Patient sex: M
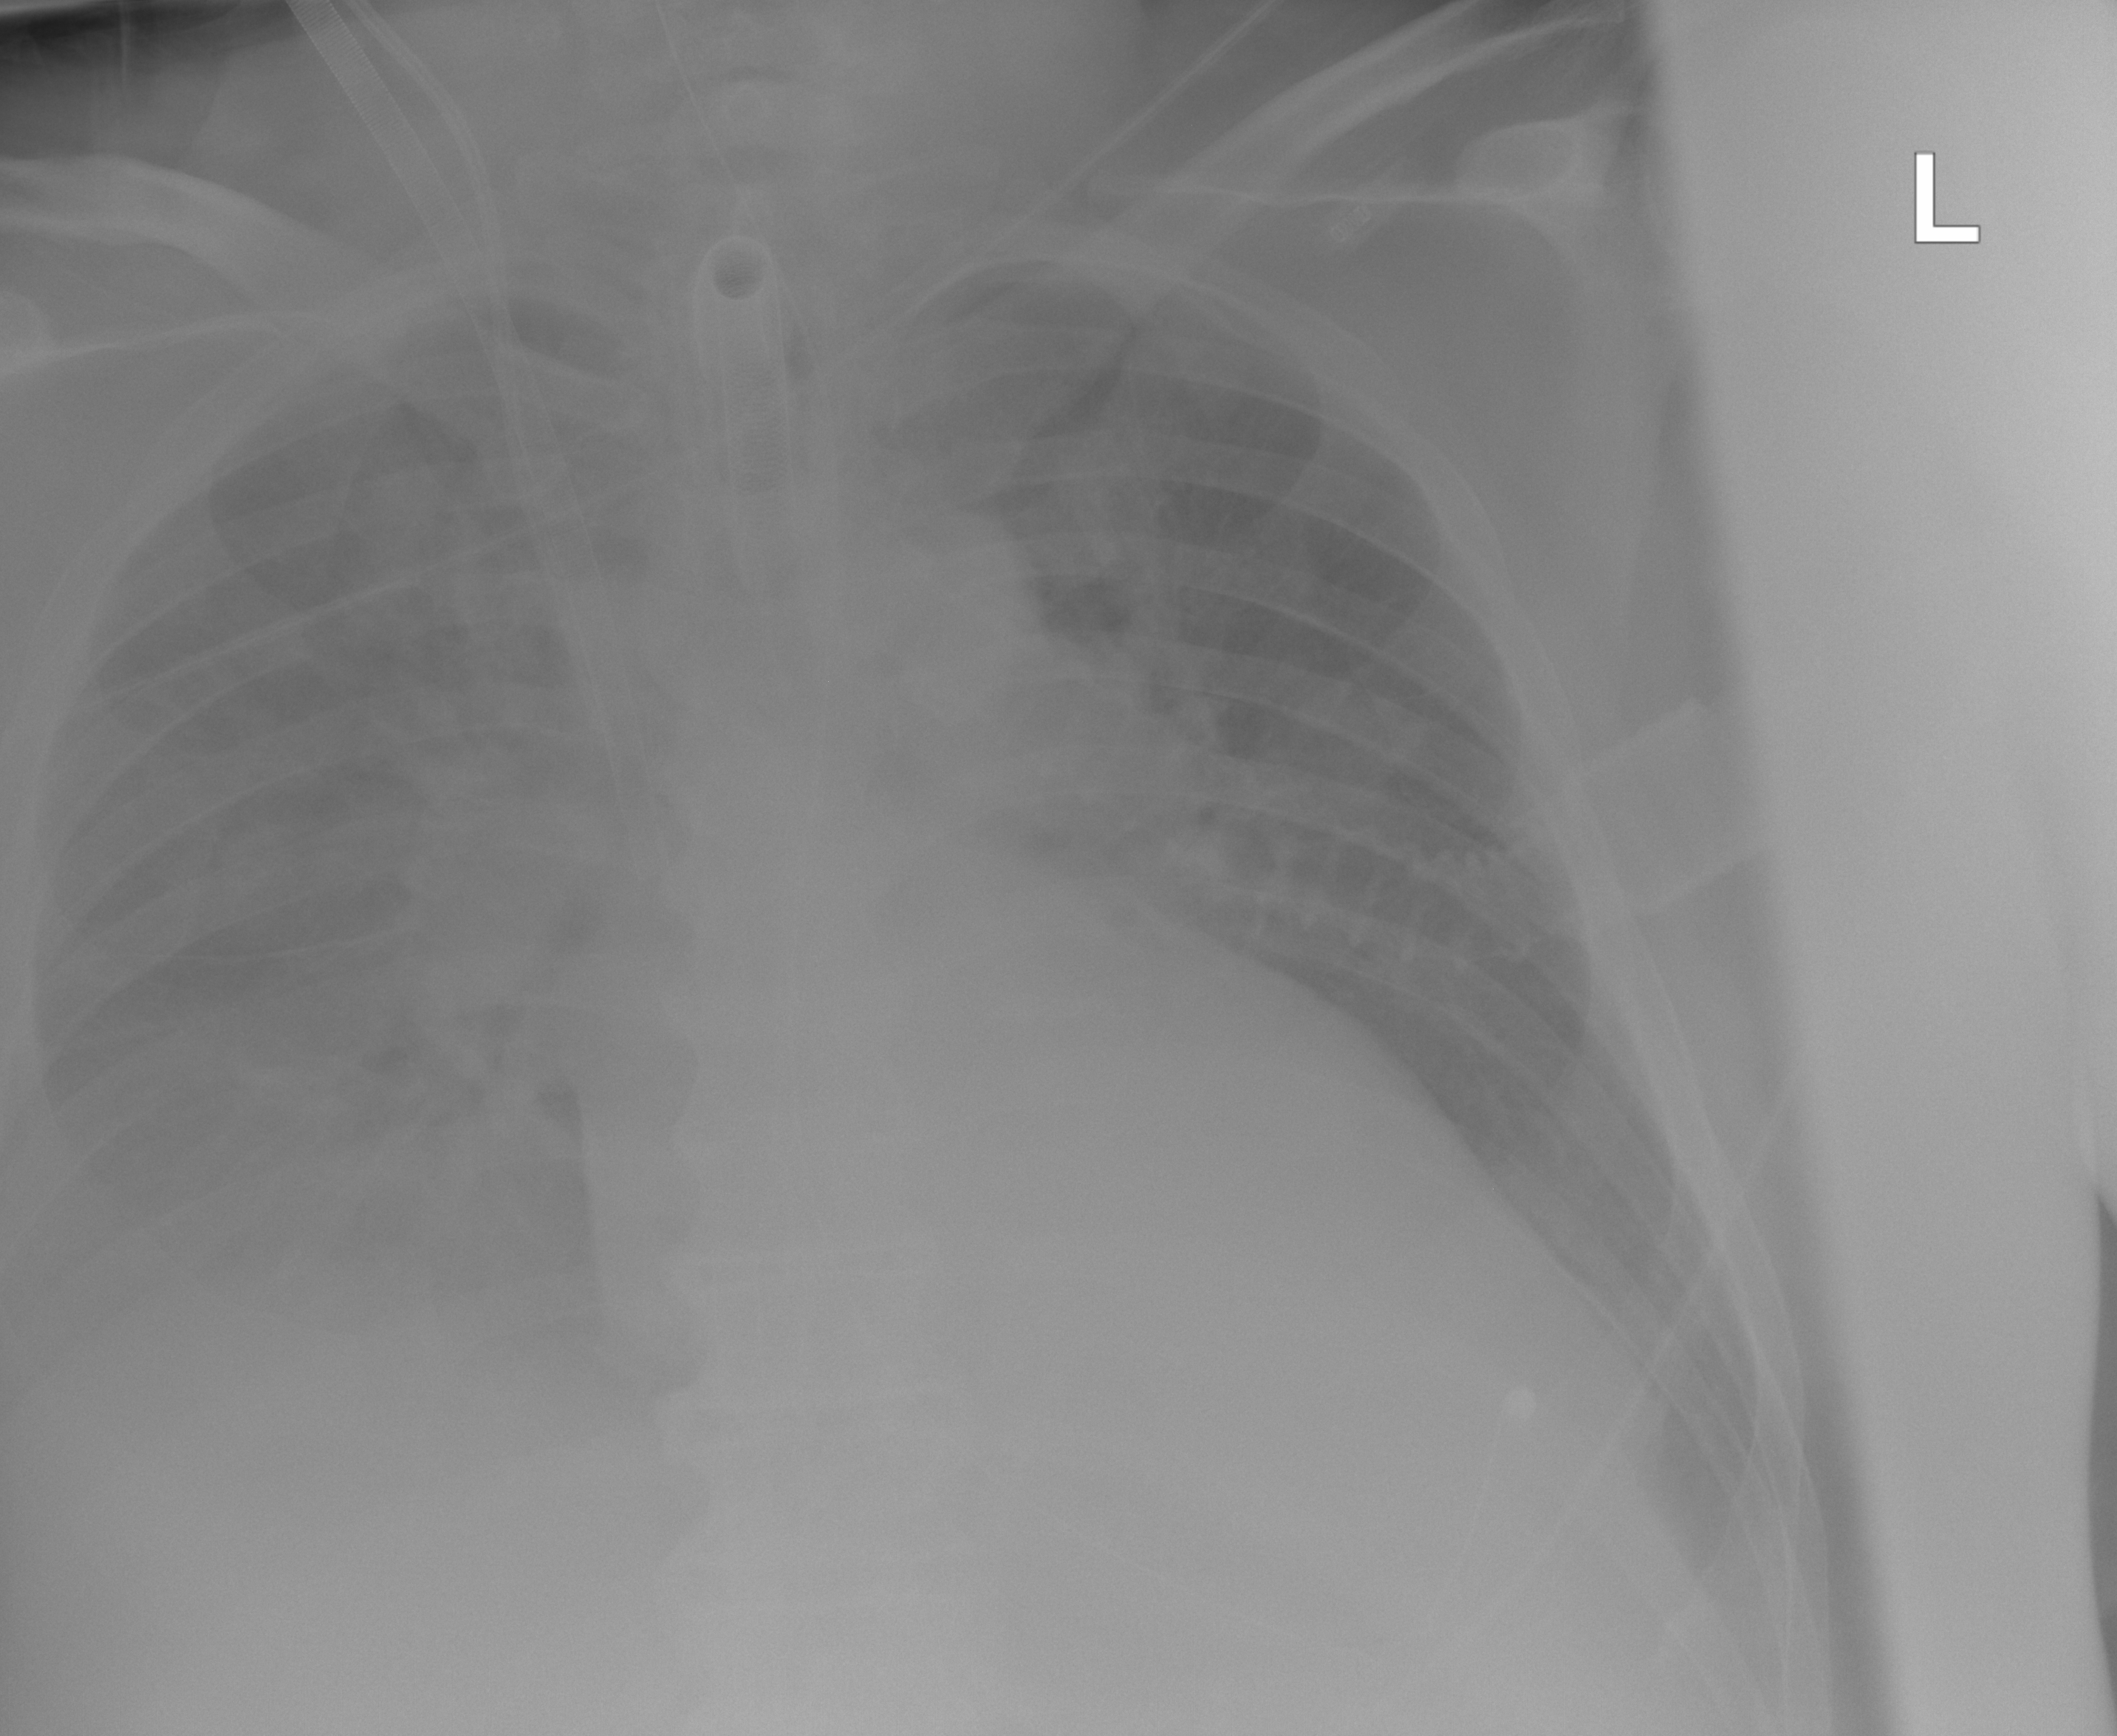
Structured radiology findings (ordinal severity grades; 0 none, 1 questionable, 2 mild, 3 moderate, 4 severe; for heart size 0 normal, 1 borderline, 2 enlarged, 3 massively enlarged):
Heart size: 2
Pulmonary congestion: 0
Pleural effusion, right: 2
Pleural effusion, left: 2
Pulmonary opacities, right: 0
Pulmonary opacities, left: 0
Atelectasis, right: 1
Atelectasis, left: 0